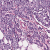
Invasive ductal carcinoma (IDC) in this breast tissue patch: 1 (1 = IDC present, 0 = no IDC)